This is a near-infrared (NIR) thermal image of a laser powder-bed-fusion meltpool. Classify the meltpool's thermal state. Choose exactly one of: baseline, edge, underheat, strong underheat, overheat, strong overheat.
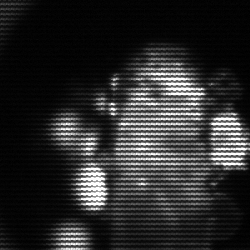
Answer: strong underheat